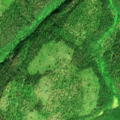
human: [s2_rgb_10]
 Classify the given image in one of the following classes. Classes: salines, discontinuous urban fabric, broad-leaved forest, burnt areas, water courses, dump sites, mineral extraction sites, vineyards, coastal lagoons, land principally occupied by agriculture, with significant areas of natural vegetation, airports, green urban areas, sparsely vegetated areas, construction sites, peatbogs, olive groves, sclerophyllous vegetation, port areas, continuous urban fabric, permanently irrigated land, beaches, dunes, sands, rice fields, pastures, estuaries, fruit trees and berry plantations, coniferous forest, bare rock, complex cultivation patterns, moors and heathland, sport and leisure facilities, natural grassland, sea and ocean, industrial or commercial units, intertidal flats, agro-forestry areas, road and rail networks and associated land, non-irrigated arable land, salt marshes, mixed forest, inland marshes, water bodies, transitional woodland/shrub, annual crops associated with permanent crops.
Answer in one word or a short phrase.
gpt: coniferous forest, mixed forest